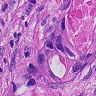
Metastatic tissue present: yes